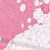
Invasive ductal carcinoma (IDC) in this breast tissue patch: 0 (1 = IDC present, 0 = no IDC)